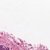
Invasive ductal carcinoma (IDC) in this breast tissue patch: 0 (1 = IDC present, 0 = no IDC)